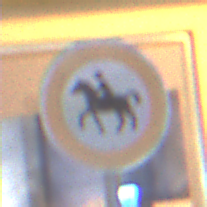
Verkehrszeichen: VerbotReiter
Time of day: Night
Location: Outdoor (Urban)
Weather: Overcast
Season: Winter
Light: Artificial